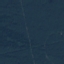
Land use / land cover class: Forest